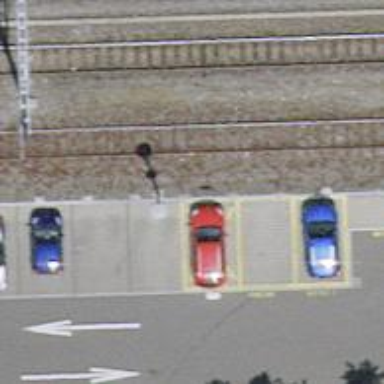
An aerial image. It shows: Car-sharing service available at this location.